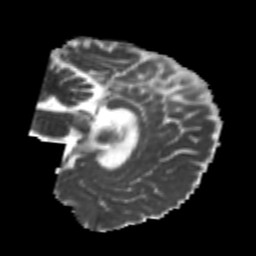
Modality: MD
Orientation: sagittal
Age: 26
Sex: male
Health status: healthy
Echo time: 0.074 s